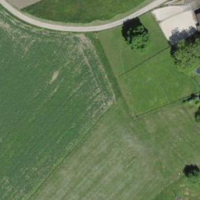
EUNIS habitat code: 52
Species observed at this site:
Motacilla alba
Anthus spinoletta